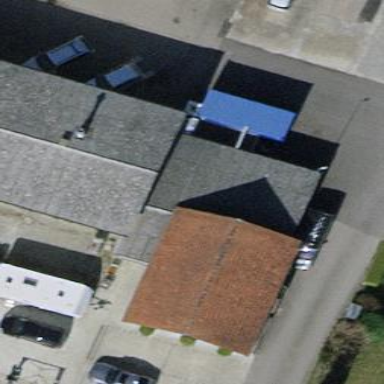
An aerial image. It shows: Garage.